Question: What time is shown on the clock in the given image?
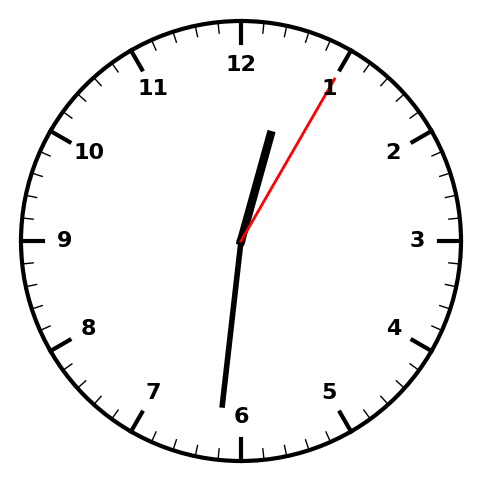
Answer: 12:31:05